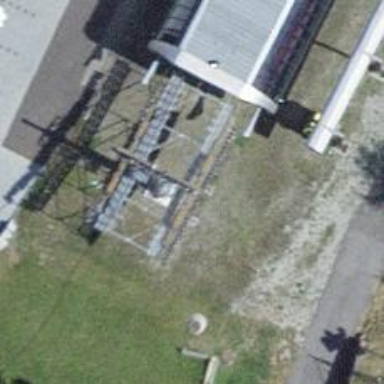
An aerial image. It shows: Pylon used for aerialway.